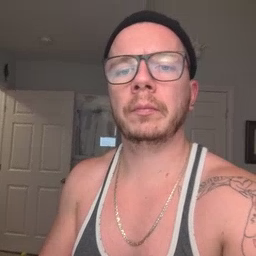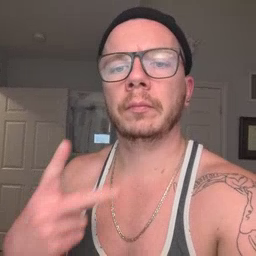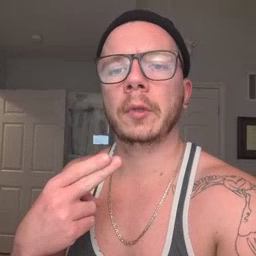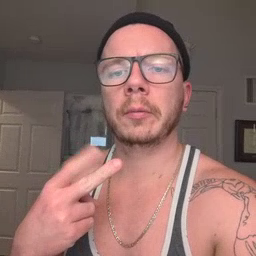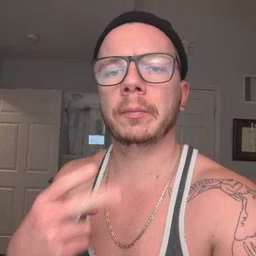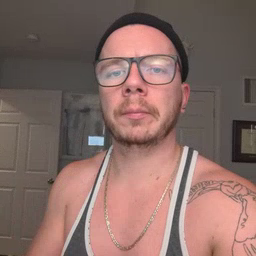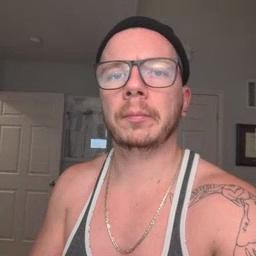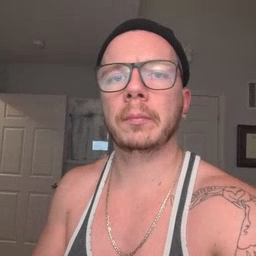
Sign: scissors